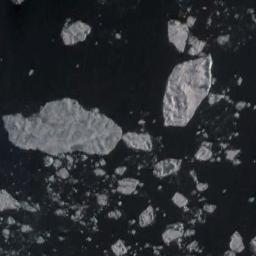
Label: sea_ice